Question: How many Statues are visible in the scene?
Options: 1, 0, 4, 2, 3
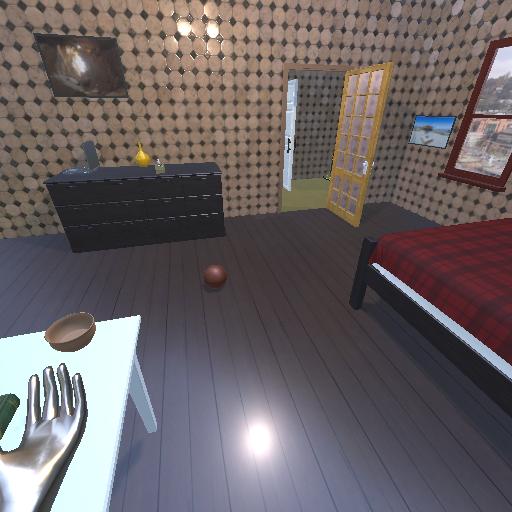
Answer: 1